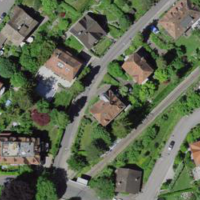
EUNIS habitat code: 55
Species observed at this site:
Lonicera acuminata
Cyanistes caeruleus
Fringilla montifringilla
Parus major
Chloris chloris
Turdus pilaris
Pica pica
Garrulus glandarius
Fringilla coelebs
Buteo buteo
Picus viridis
Accipiter nisus
Turdus merula